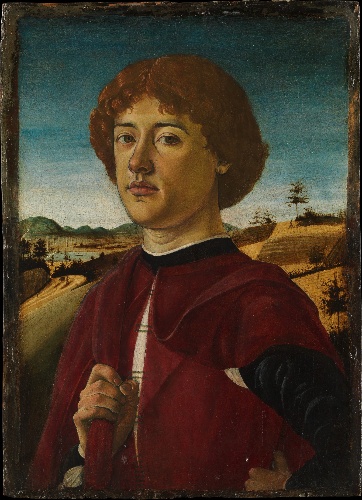
Title: Portrait of a Young Man
Artist: Biagio d'Antonio
Artist bio: Italian, Florentine, active by 1472–died 1516
Date: probably ca. 1470
Object type: Painting
Classification: Paintings
Medium: Tempera on wood
Dimensions: Overall 21 3/8 x 15 1/2 in. (54.3 x 39.4 cm); painted surface 20 1/4 x 14 1/4 in. (51.4 x 36.2 cm)
Department: European Paintings
Credit line: The Friedsam Collection, Bequest of Michael Friedsam, 1931
Accession year: 1932
Repository: Metropolitan Museum of Art, New York, NY
Tags: Men|Portraits